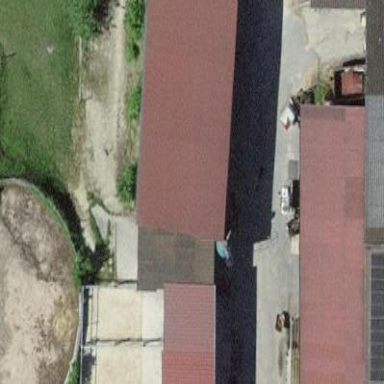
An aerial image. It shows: Rural barn.